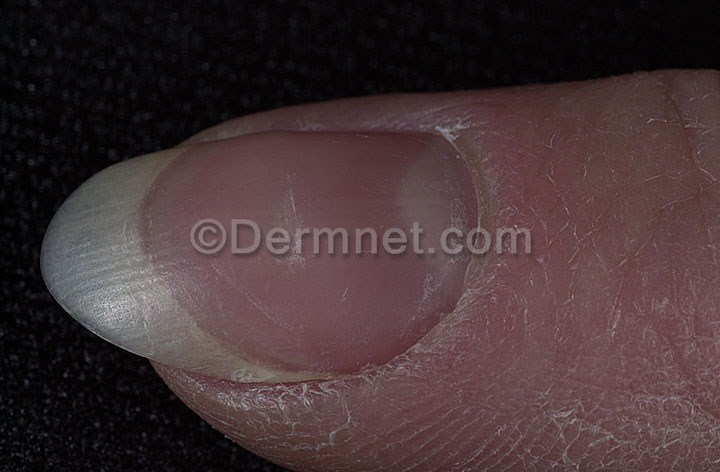
Disease: Nail Fungus and other Nail Disease